Question: I am using following query
'''
select month(datee) as [Month], year(datee) as [Year]
from ledger_broker
group by month(datee),year(datee)
'''
Output :

What's the query to combine both columns and show as
'''
1-2016
2-2016
'''
OR
'''
Jan-2016
Feb-2016
'''
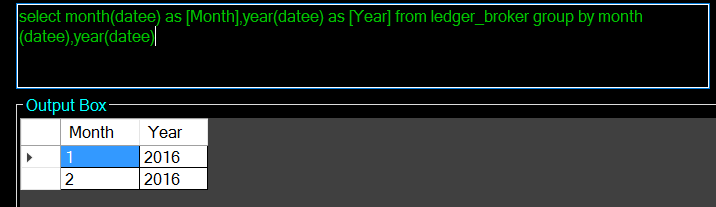
Answer: Use a 'Format()' expression to format the month plus year as you wish. For months as digits, this should work:
'''
SELECT DISTINCT Format(datee, 'm-yyyy') AS month_year
FROM ledger_broker
ORDER BY Month(datee), Year(datee);
'''
For abbreviated month names, adjust the 'Format' pattern:
'''
SELECT DISTINCT Format(datee, 'mmm-yyyy') AS month_year
'''